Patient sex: M
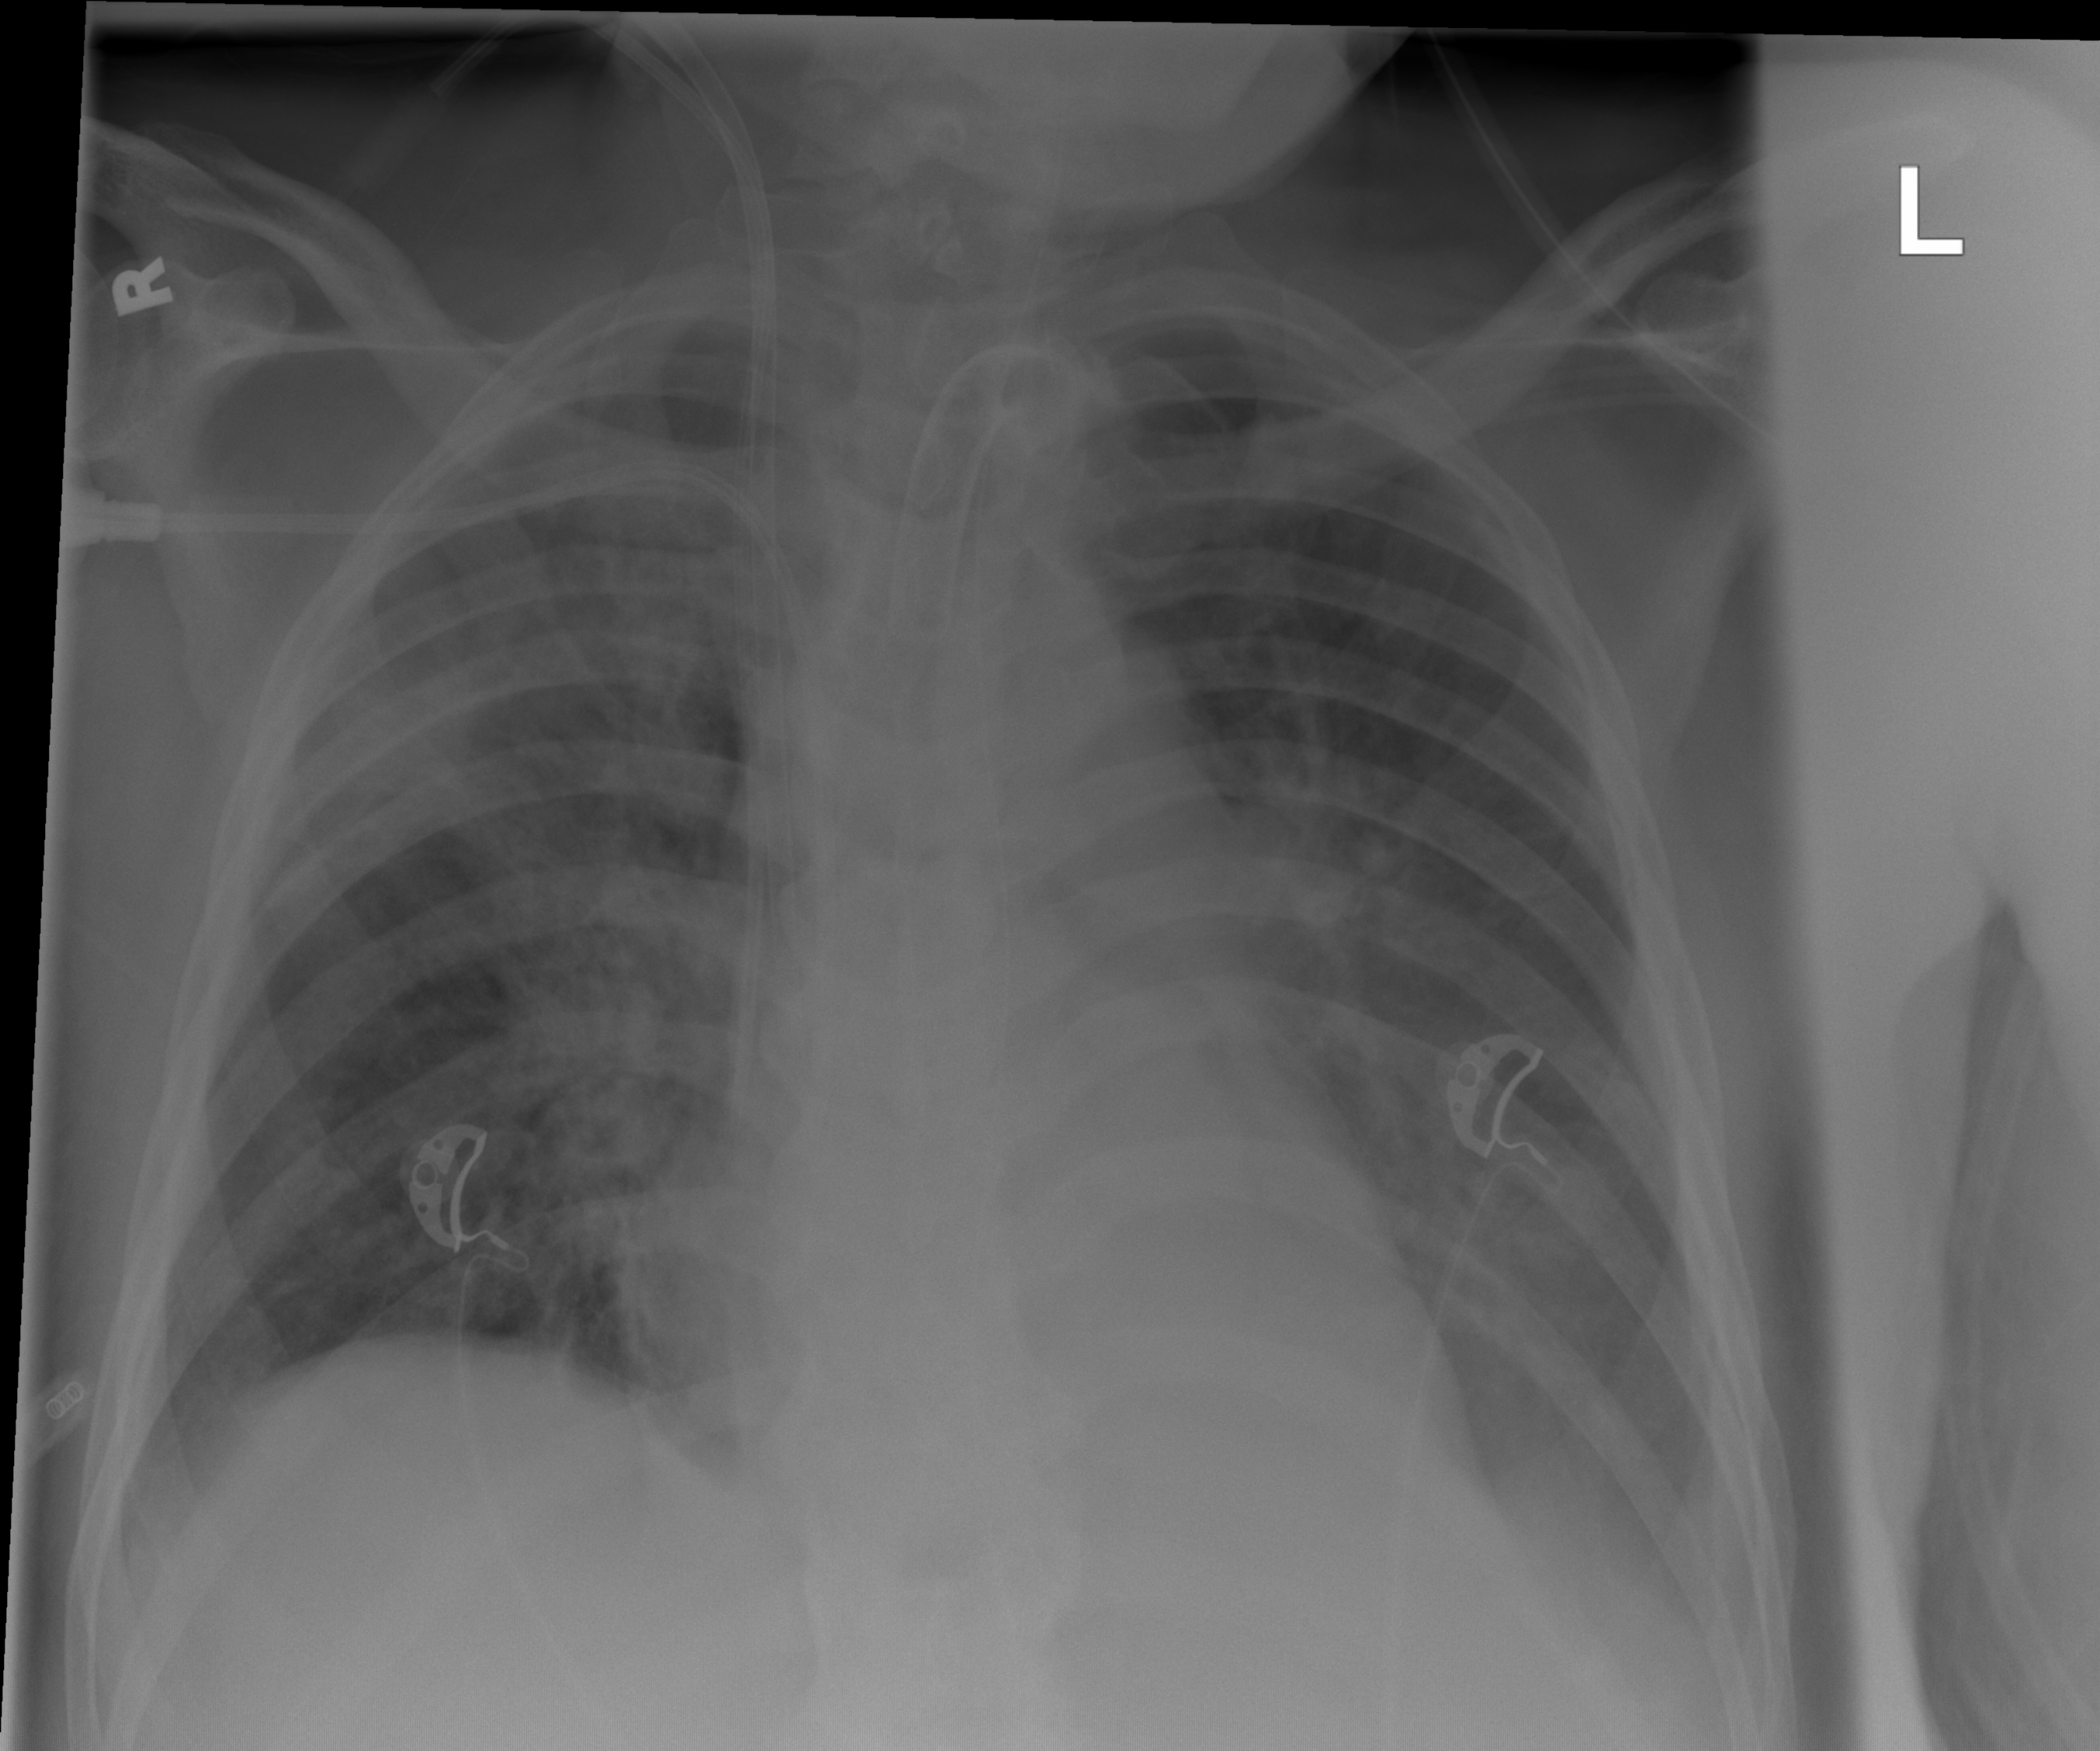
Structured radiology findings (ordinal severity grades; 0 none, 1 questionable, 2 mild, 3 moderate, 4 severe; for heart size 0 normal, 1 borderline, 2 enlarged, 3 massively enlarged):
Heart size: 0
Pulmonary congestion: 0
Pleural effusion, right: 0
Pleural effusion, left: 2
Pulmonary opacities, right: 3
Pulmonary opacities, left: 0
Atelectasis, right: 2
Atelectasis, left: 2